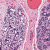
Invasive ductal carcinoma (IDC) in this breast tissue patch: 0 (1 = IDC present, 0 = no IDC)